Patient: sex M, age 47
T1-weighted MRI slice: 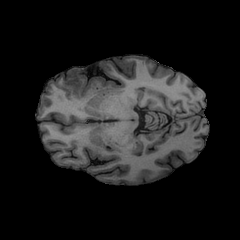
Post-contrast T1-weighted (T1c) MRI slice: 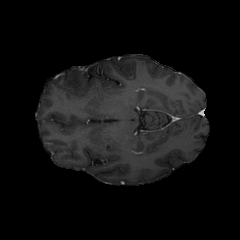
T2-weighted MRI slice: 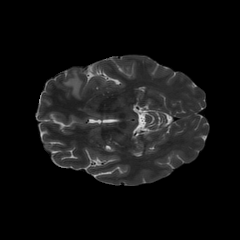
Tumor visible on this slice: yes
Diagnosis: Glioblastoma, IDH-wildtype
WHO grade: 4